Question: I'm trying to accomplish something like this
Where the buttons are centered in the middle of the page and separated by 50px
Here is what I did.
'''
<div class="btn btn_tours"><a href="maps.html">Maps</a><span></span></div>
<div class="btn btn_maps"><a href="dbtest.html">DB Test</a><span></span></div>
<div class="btn btn_locations"><a href="geolocation.html">Geolocation</a><span></span></div>
<div class="btn btn_directions"><a href="accel.html">Accelerometer</a><span></span></div>
'''
'''
.btn {
position: relative;
padding: 10px 10px 10px 10px;
cursor: pointer;
overflow: visible;
width:50px;
height: 50px;
}
.btn_directions{ background: url(http://tinyurl.com/5r6a3jy); no-repeat;}
.btn_maps{ background: url(http://tinyurl.com/5r6a3jy); no-repeat; }
.btn_tours{ background: url(http://tinyurl.com/5r6a3jy); no-repeat;}
.btn_locations{ background: url(http://tinyurl.com/5r6a3jy); no-repeat; }
'''
<URL>
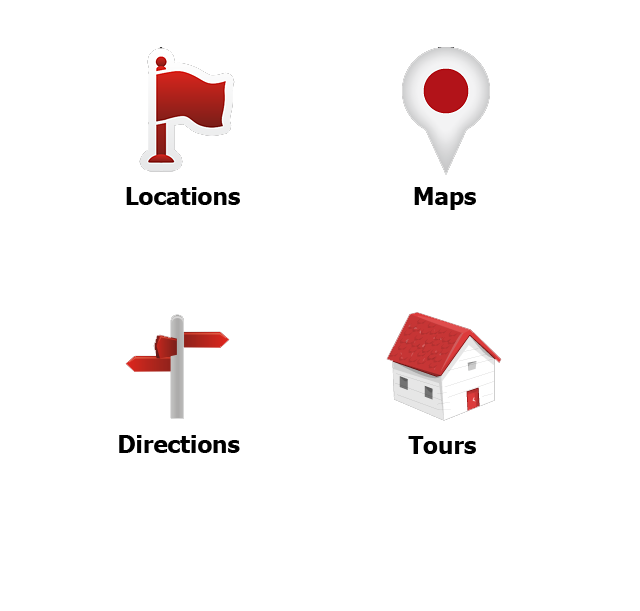
Answer: Simple example here: <URL>